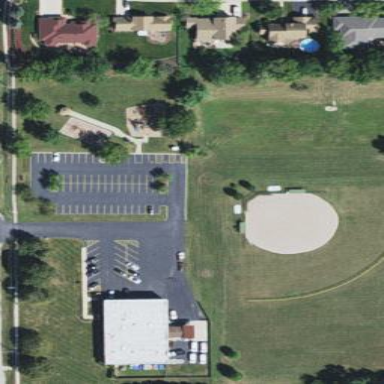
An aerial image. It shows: Baseball pitch for leisure land activities.